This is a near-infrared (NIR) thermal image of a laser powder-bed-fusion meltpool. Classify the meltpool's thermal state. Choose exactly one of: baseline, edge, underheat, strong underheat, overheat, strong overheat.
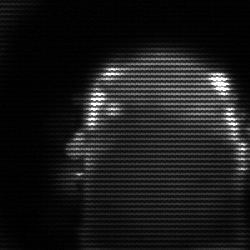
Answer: baseline